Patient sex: F
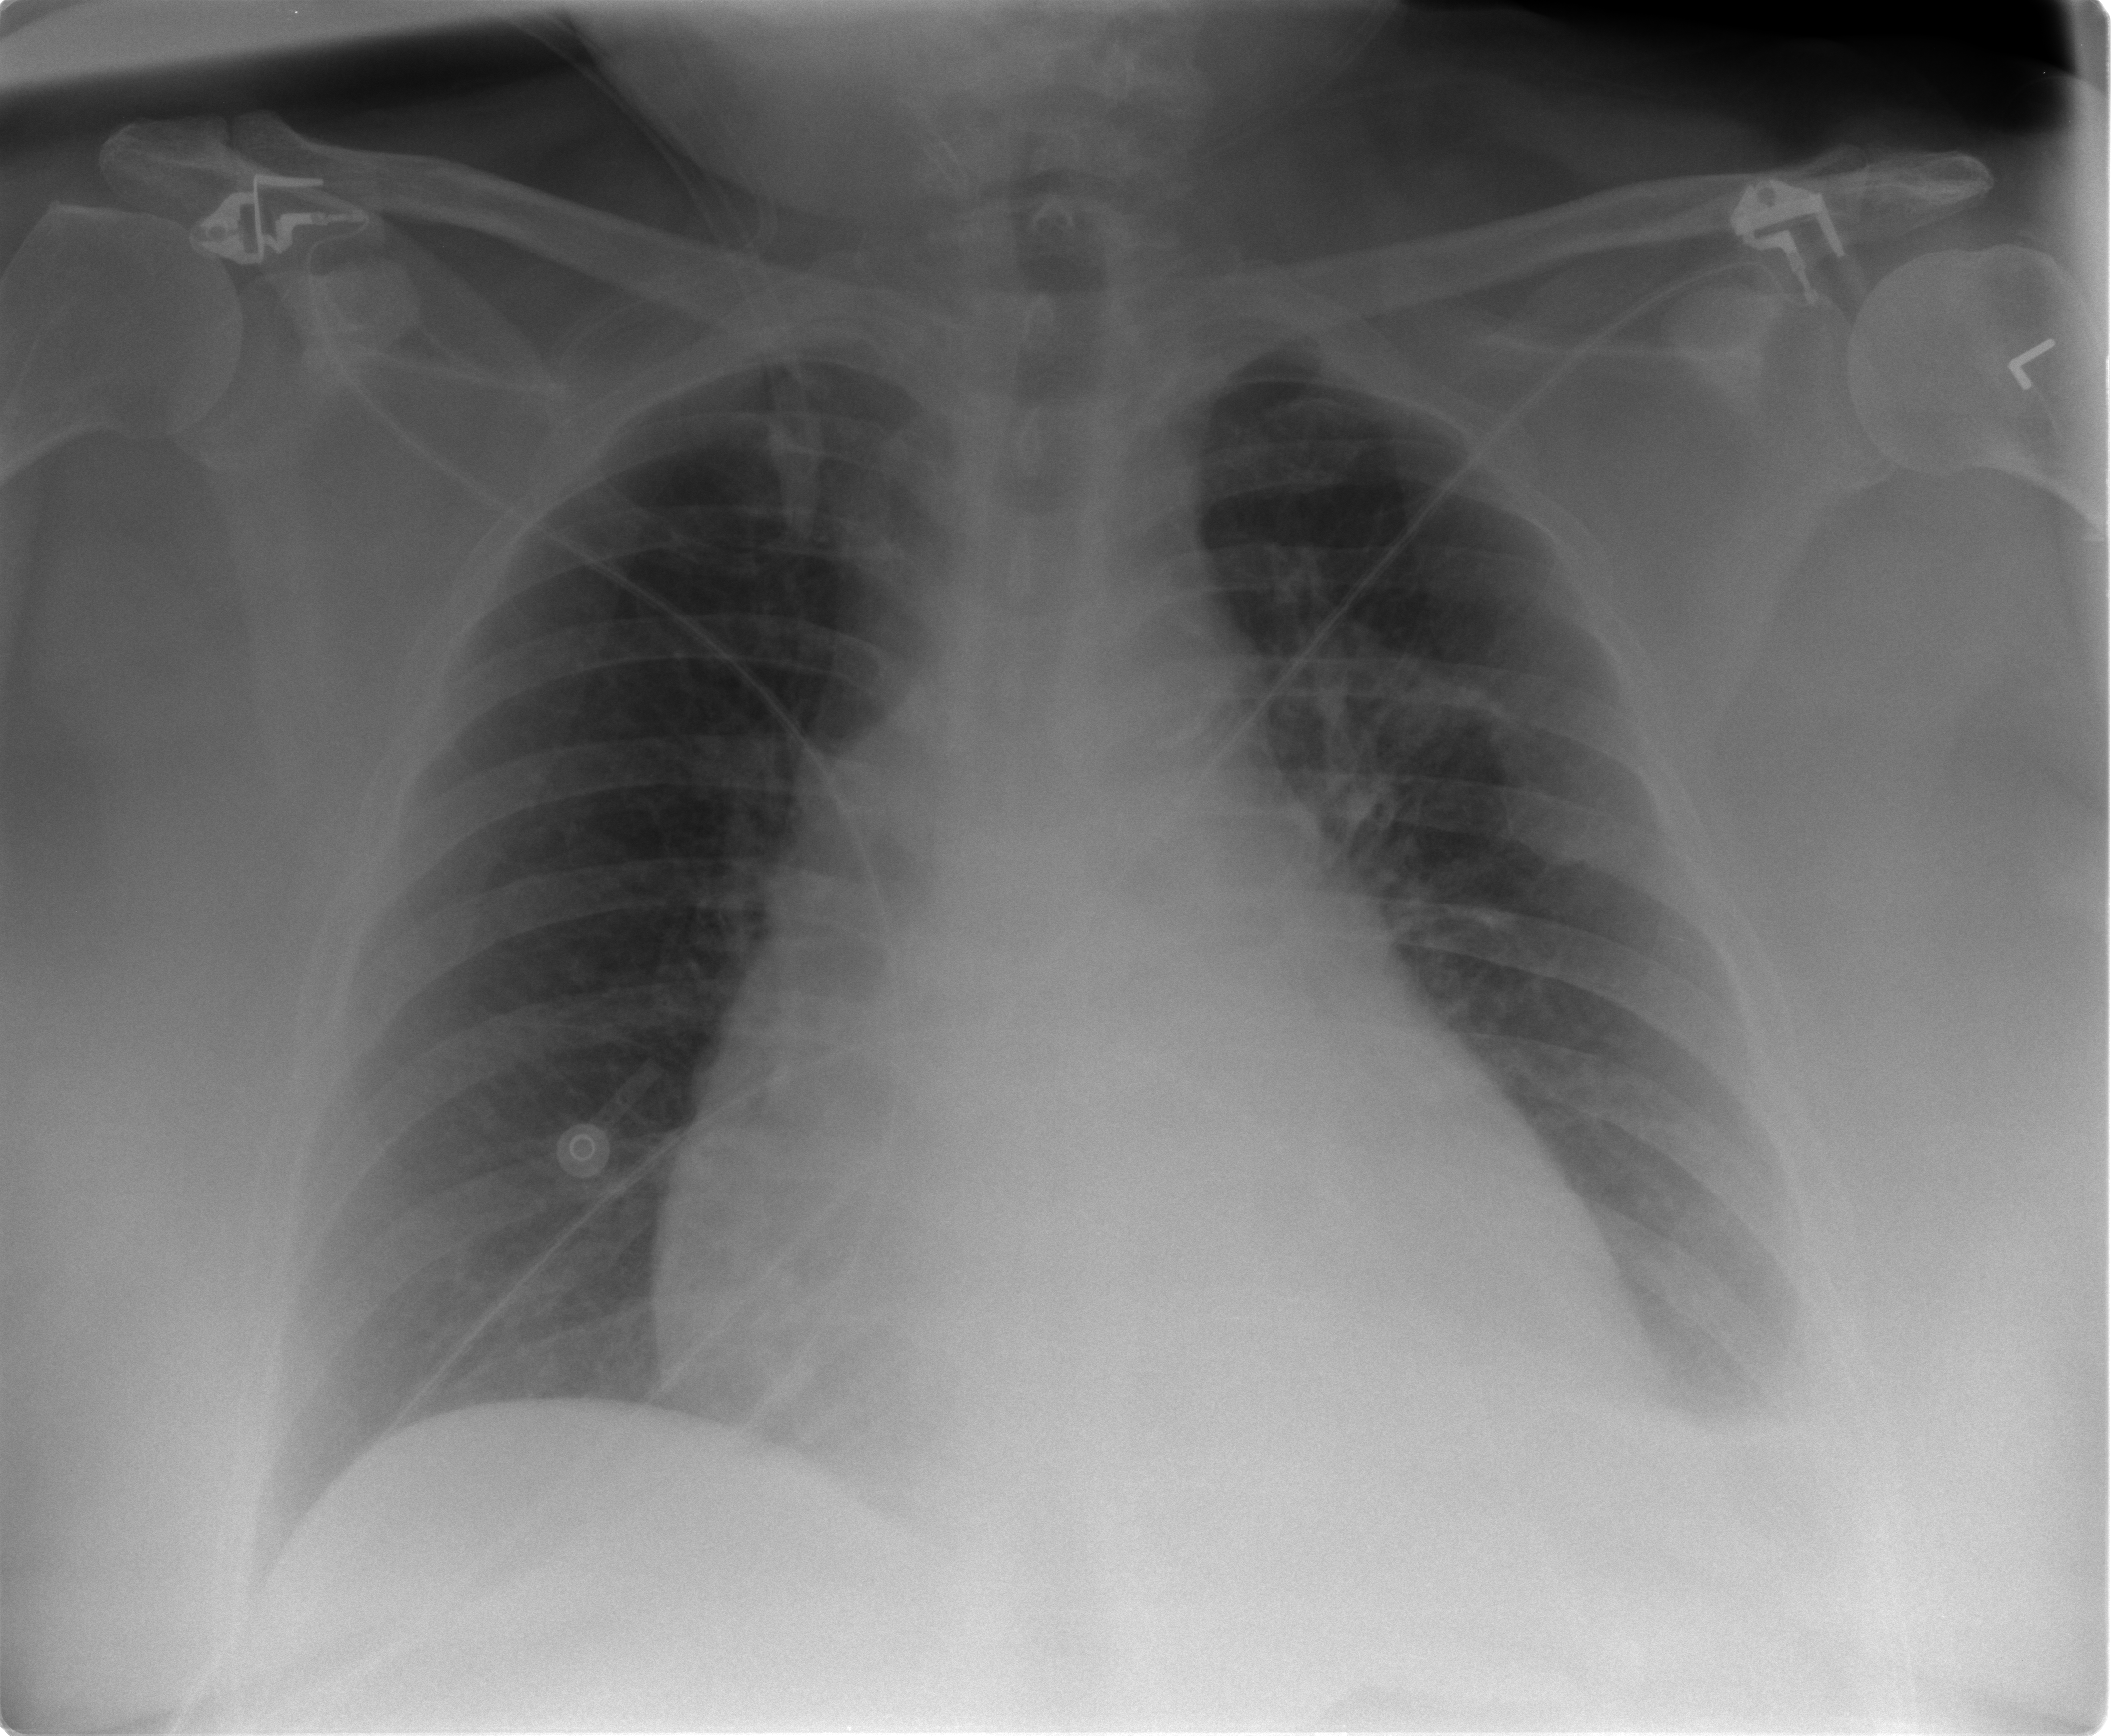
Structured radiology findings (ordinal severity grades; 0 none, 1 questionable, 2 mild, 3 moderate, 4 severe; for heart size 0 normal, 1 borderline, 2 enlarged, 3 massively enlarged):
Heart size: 3
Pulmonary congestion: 0
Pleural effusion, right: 0
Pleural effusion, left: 2
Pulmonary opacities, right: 0
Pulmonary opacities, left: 0
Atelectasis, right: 0
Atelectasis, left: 2